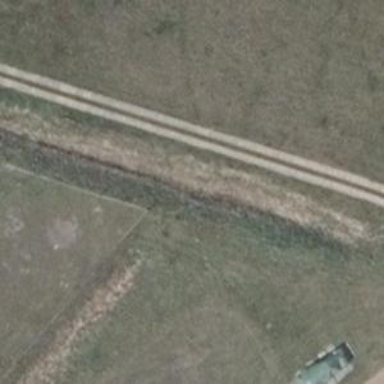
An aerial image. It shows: Culvert tunnel.